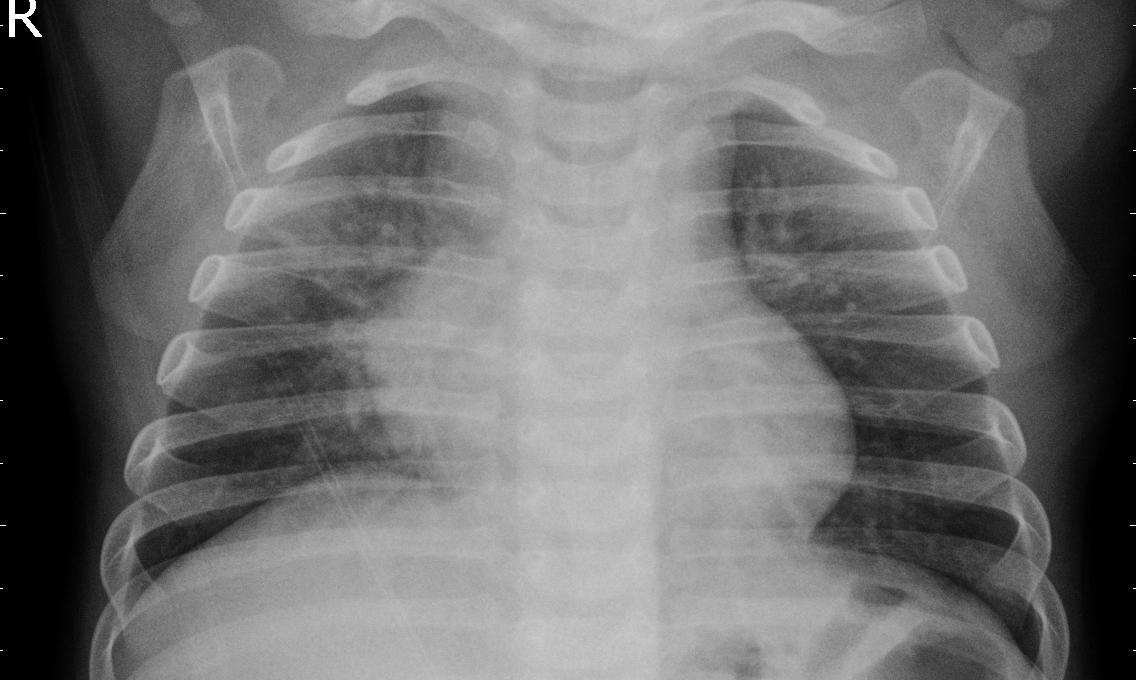
Diagnosis: PNEUMONIA